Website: macys
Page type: gifting
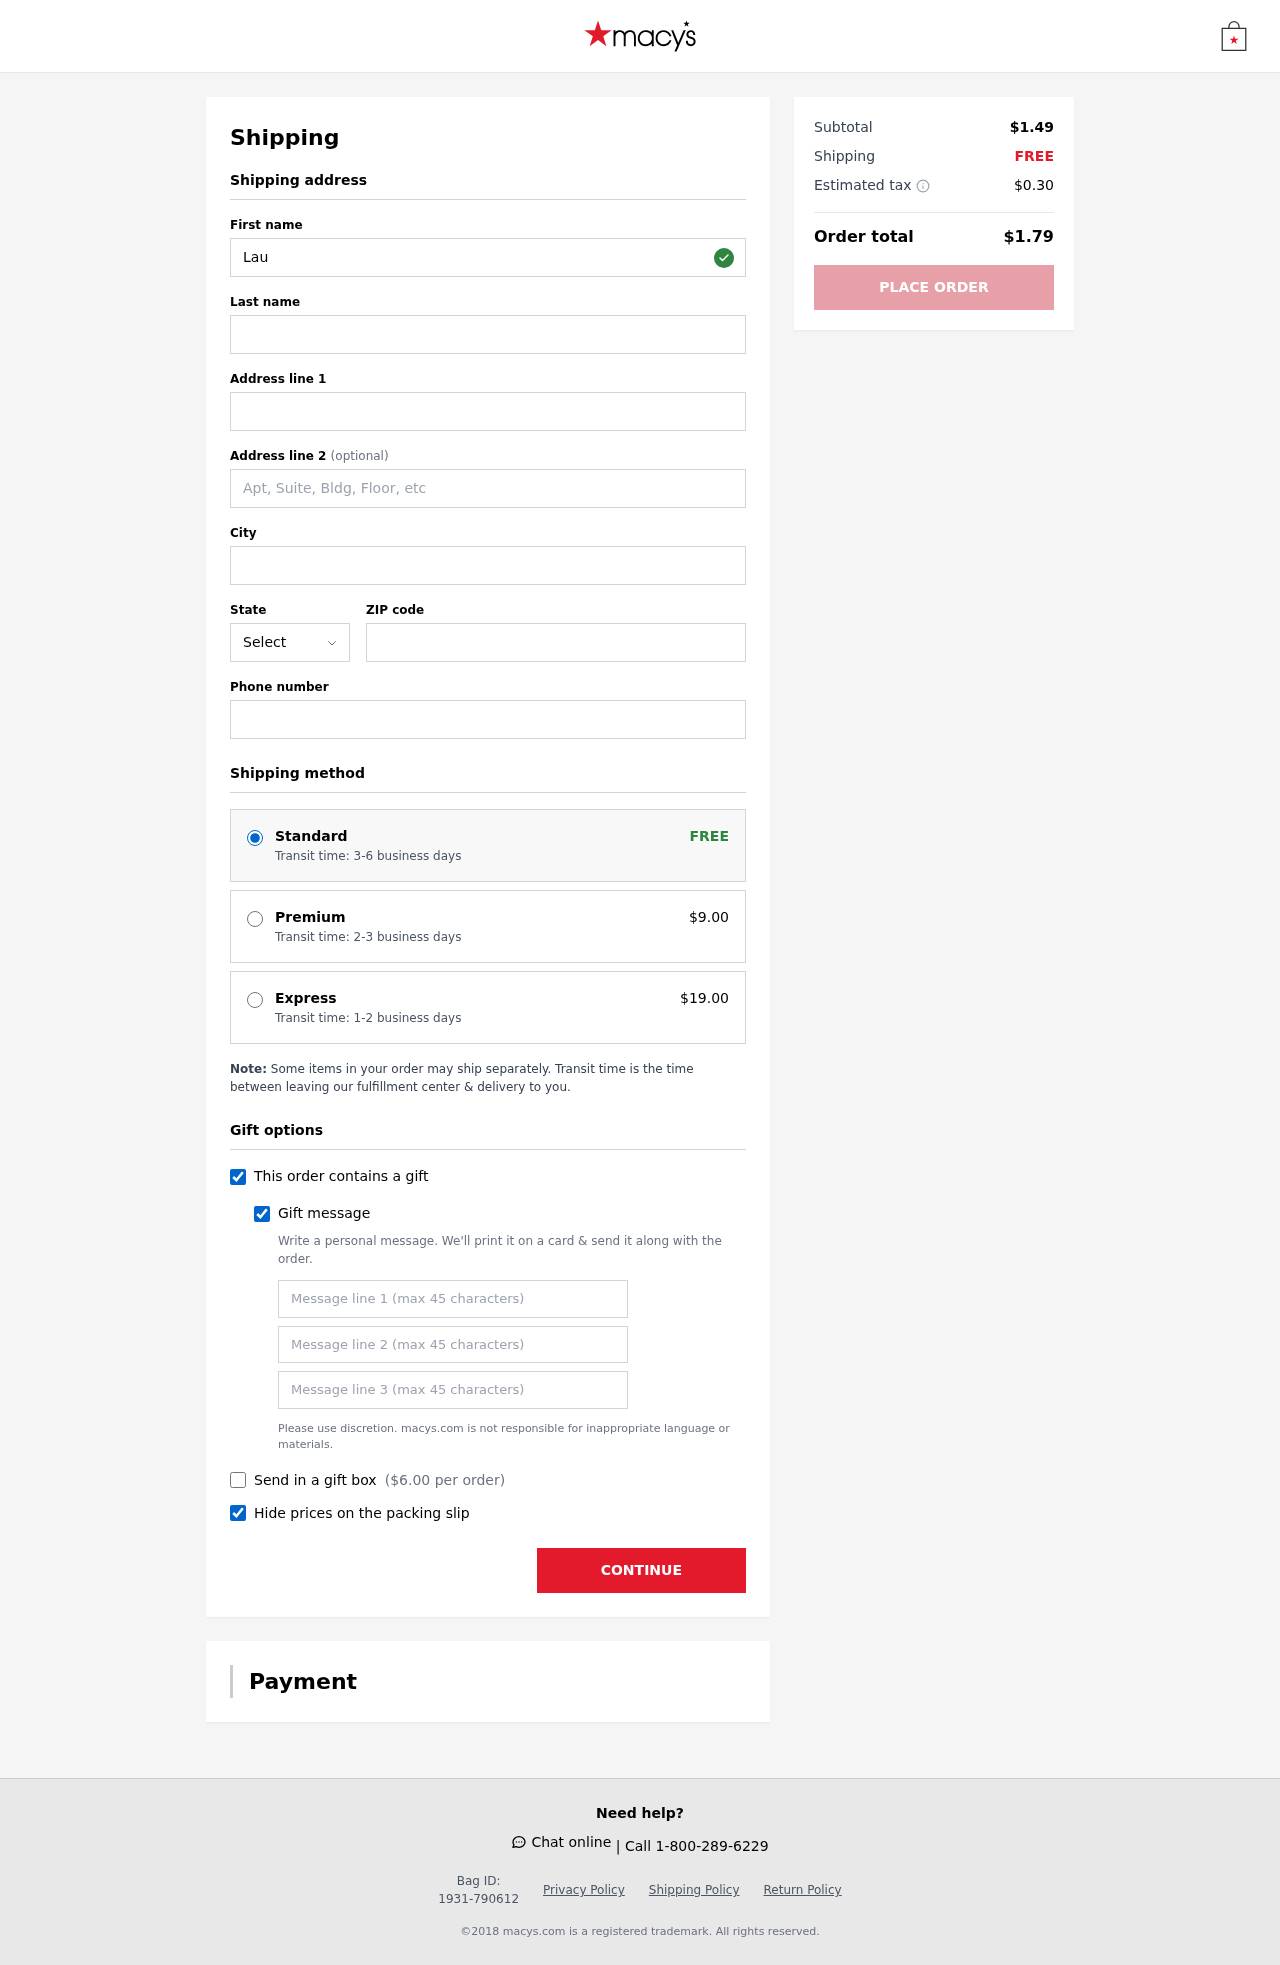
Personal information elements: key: PII_STATE_ABBR
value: MI
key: PII_FIRSTNAME
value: Laurie
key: PII_LASTNAME
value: Griffin
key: PII_STREET
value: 630 William Via Apt. 479
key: PII_STREET2
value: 530 Sandra Bridge
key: PII_CITY
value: Kevinhaven
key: PII_POSTCODE
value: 34246
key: PII_PHONE
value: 5584171522
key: PII_GIFT_MESSAGE
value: Hey Carla! I thought you’d appreciate this little hydration boost to keep you refreshed throughout your busy days. Cheers to staying energized and taking on every moment! Laurie
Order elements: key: ORDER_SHIPPING_STANDARD
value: Transit time: 3-6 business days
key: ORDER_SHIPPING_PREMIUM
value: Transit time: 2-3 business days
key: ORDER_SHIPPING_PREMIUM_PRICE
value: $9.00
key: ORDER_SHIPPING_EXPRESS
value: Transit time: 1-2 business days
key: ORDER_SHIPPING_EXPRESS_PRICE
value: $19.00
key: ORDER_GIFT_BOX_PRICE
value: $6.00
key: ORDER_SUBTOTAL
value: $1.49
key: ORDER_SHIPPING_COST
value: FREE
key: ORDER_TAX
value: $0.30
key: ORDER_TOTAL
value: $1.79